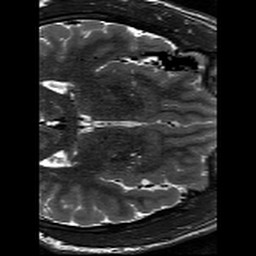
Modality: T2w
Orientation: axial